Question: Please take a look at the attached image for the question as well as the corresponding data table and an example of what the output should look like.

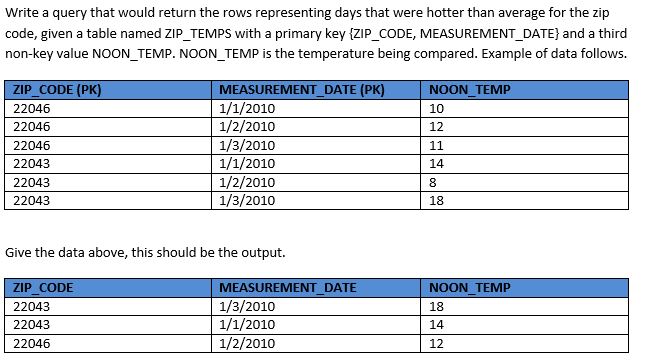
Answer: You can solve this problem by using 'nested SQL' with 'AVG' group function and 'left outer join' :
'''
select z2.zip_code, z2.measurement_date, z2.noon_temp
from zip_temps z2 left outer join
(
select avg(z1.noon_temp) noon_temp, z1.zip_code
from zip_temps z1
group by z1.zip_code ) z3
on (z2.zip_code=z3.zip_code)
where z3.noon_temp < z2.noon_temp;
'''
<URL>